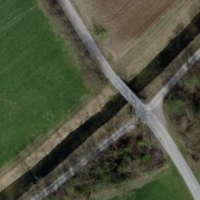
EUNIS habitat code: 24
Species observed at this site:
Rhagonycha fulva
Argentina anserina